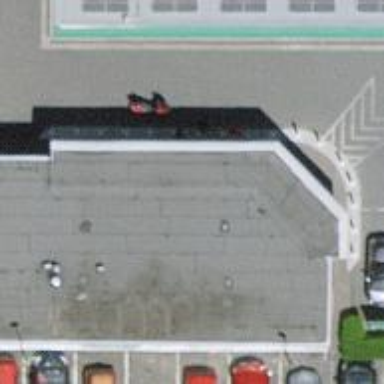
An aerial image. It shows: Fuel station.